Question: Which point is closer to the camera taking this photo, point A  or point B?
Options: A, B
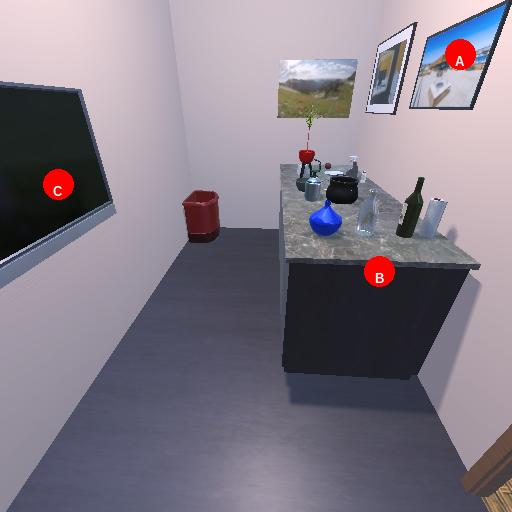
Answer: A